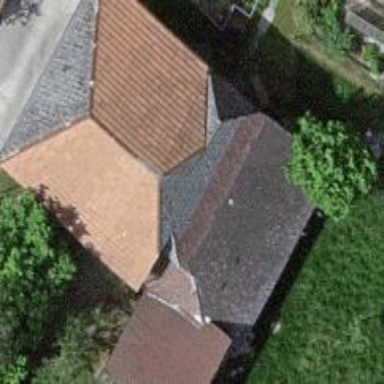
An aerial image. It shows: Rural barn.